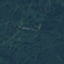
Land use / land cover: Forest